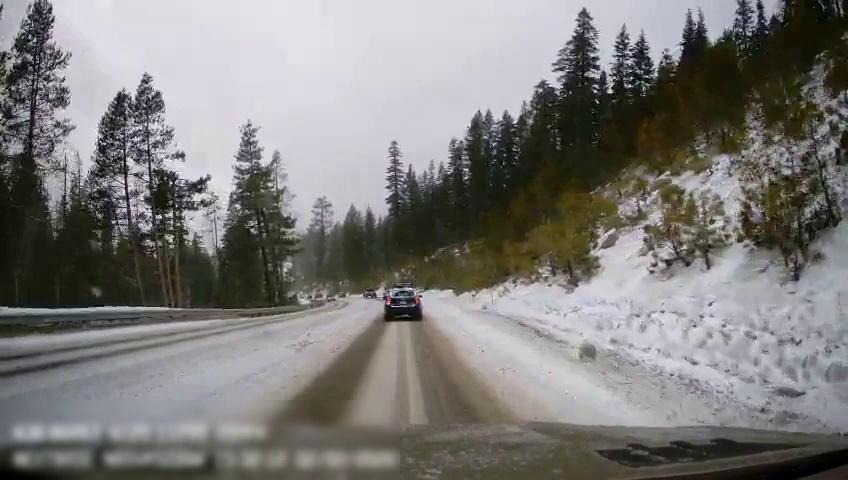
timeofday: Day
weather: Snowy
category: Drivable Space
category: Vehicles | Truck
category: Vehicles | Car